Question: i am using assimp libary to load models to my ios app. but for some large model files loading times are too long for an mobil app.
considering the convert process time. i decided to convert my models by a tool before run time.
my main goal is writing this scene to file.
i have very basic c++ experience.
First i tried assimp::expoerter class.
i complied assimp libary with export settings on.
But when i try to use export method i am getting this error message.
'''
No matching member function for call to 'Export'
'''

method is there but i can't use it.
'''
scene = (aiScene*) aiImportFile([[openPanel filename] cStringUsingEncoding:[NSString defaultCStringEncoding]], aiPostProccesFlags | aiProcess_Triangulate | aiProcess_FlipUVs | aiProcess_PreTransformVertices | 0 );
if (scene) {
NSString *pPath = [openPanel filename];
pPath =[NSString stringWithFormat:@"%@%@", pPath, @"_new"];
NSLog(@"New file Path : %@", pPath);
Assimp::Exporter *exporter = new Assimp::Exporter();
exportFormatDesc = exporter->GetExportFormatDescription(0);
exporter->Export(scene, exportFormatDesc->id, pPath);
const aiExportDataBlob *blob = exporter->ExportToBlob(scene, exportFormatDesc->id);
size_t blobSize = blob->size;
aiString blobName = blob->name;
}
'''
then by reading <URL> to create file.
> ExportToBlob which returns a linked list of memory buffers (blob), each referring to one output file (in most cases there will be only one output file of course, but this extra complexity is needed since Assimp aims at supporting a wide range of file formats).ExportToBlob is especially useful if you intend to work with the data in-memory.
'''
const aiExportDataBlob *blob = exporter->ExportToBlob(scene, exportFormatDesc->id);
size_t blobSize = blob->size;
aiString blobName = blob->name;
'''
But i have no idea to write this <URL> to a file.
Any advice or help appreciated.
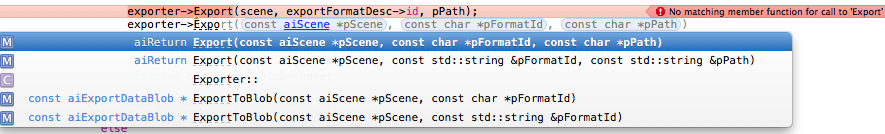
Answer: You're passing 'NSString *' where the function expects 'const char *'. I'm not familiar with Objective-C, but I think you want <URL> to get pointer to a C-style character array from the 'NSString'.
(Also, you're leaking the 'Exporter': C++ doesn't have garbage collection. I'm sure you don't want to create it with 'new' but, if you do need to for some reason, remember to 'delete' it when you're done).